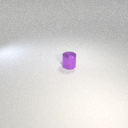
small purple metal cylinder